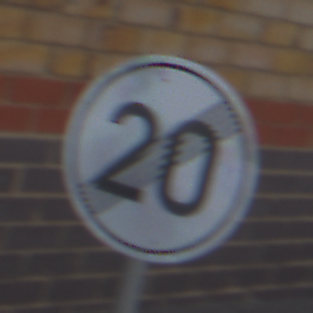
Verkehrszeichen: EndeGeschwindigkeit20
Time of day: MorningAfternoon
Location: Outdoor (Urban)
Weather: Overcast
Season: NotSpecified
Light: Natural